Field crop: tomato
Growth stage: 1
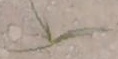
Species: cyperus